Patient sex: M
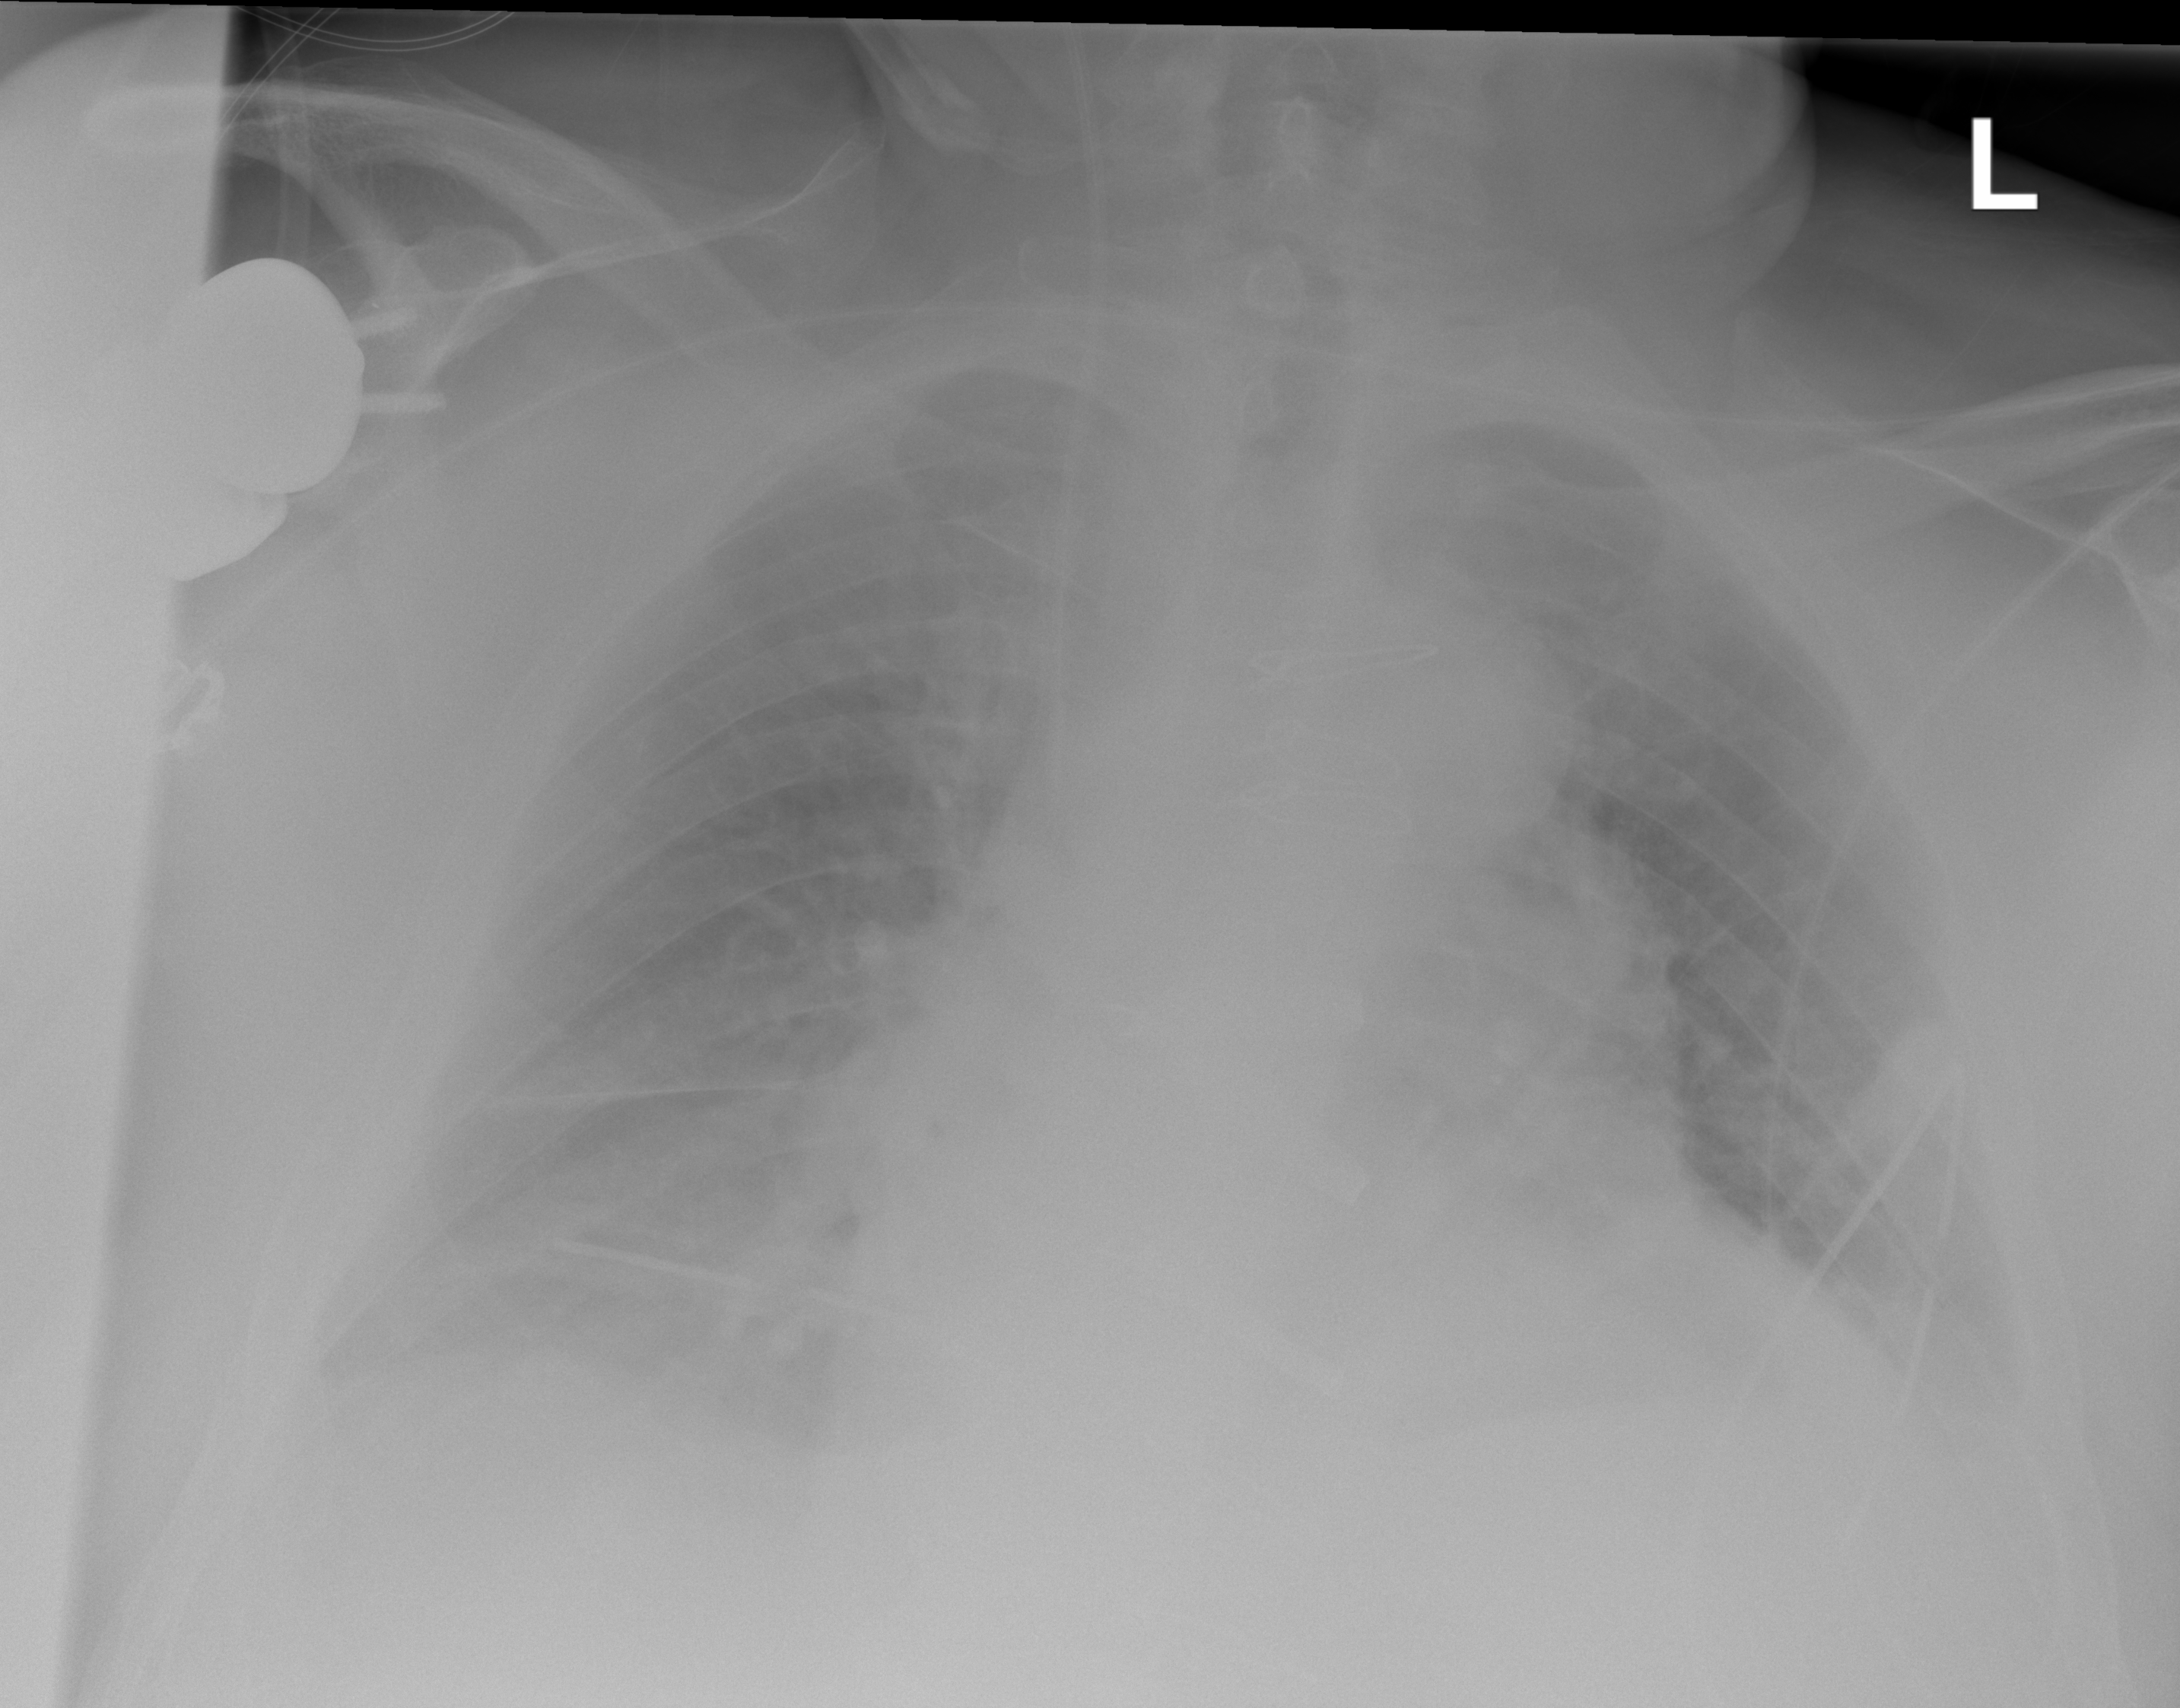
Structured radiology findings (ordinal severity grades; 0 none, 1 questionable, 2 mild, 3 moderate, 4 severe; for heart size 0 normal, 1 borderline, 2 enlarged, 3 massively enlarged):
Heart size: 2
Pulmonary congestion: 2
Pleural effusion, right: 2
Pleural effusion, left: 2
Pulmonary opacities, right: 2
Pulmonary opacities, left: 0
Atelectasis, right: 2
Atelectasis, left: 2